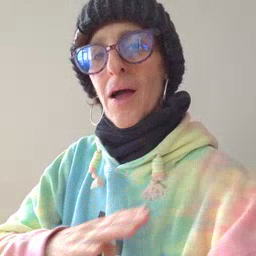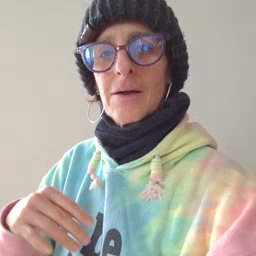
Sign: quiet